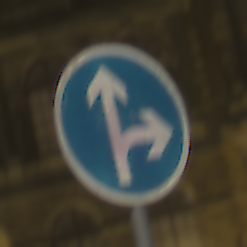
Verkehrszeichen: VorgeschriebeneFahrtrichtungGeradeausOderRechts
Umgebung: Outdoor, Urban
Tageszeit: Night
Wetter: Overcast
Licht: Artificial
Jahreszeit: NotSpecified
Kontrast: HighContrast